Question: I have a file upload field that I have styled by dropping the opacity to 0 so that the div containing the style can be seen through this.

The styling is not far different form a default file upload but at least this way it looks the same cross browser.
HTML:
'''
<div id="up_field">
<div id="select_files">
<div>Select Files to upload...</div>
<input id="file_over" type="button" value="Select Files" />
</div>
<div id="select_field"><input type="file" id="file" name="file[]" multiple /></div>
</div>
'''
CSS:
'''
.fileUpload {
position: relative;
overflow: hidden;
margin: 10px;
}
.fileUpload input.upload {
position: absolute;
top: 0;
right: 0;
margin: 0;
padding: 0;
font-size: 20px;
cursor: pointer;
opacity: 0;
filter: alpha(opacity=0);
}
#up_field{
width:100%;
height:25px;
display:block;
position:relative;
}
#up_field div{
position:absolute;
top:0px;
left:0px;
right:0px;
bottom:0px;
}
#up_field #select_files{
line-height:25px;
overflow:hidden;
border-radius:15px;
}
#up_field #select_files div{
-webkit-border-top-left-radius: 15px;
-webkit-border-bottom-left-radius: 15px;
-moz-border-radius-topleft: 15px;
-moz-border-radius-bottomleft: 15px;
border-top-left-radius: 15px;
border-bottom-left-radius: 15px;
-webkit-box-shadow: inset 1px 1px 3px 1px rgba(0,0,0,0.3);
-moz-box-shadow: inset 1px 1px 3px 1px rgba(0,0,0,0.3);
box-shadow: inset 1px 1px 3px 1px rgba(0,0,0,0.3);
padding-left:5%;
padding-right:2%;
width:60%;
height:100%;
overflow:hidden;
line-height:25px;
font-size:12px;
}
#up_field #select_files input{
width:33%;
padding:0;
outline:0;
marign:0;
height:100%;
text-align:left;
padding-left:1%;
padding-right:1%;
-webkit-border-top-right-radius: 15px;
-webkit-border-bottom-right-radius: 15px;
-moz-border-radius-topright: 15px;
-moz-border-radius-bottomright: 15px;
border-top-right-radius: 15px;
border-bottom-right-radius: 15px;
float:right;
-webkit-box-shadow: -1px 0px 10px 1px rgba(0,0,0,0.3);
-moz-box-shadow: -1px 0px 10px 1px rgba(0,0,0,0.3);
box-shadow: -1px 0px 10px 1px rgba(0,0,0,0.3);
background:-webkit-gradient( linear, left top, left bottom, color-stop(0.05, #ededed), color-stop(1, #dfdfdf) );
background:-moz-linear-gradient( center top, #ededed 5%, #dfdfdf 100% );
filter:progid:DXImageTransform.Microsoft.gradient(startColorstr='#ededed', endColorstr='#dfdfdf');
background-color:#ededed;
text-indent:0;
border:1px solid #dcdcdc;
display:inline-block;
color:#777777;
text-decoration:none;
text-align:center;
text-shadow:1px 1px 0px #ffffff;
}
.front_hover{
background:-webkit-gradient( linear, left top, left bottom, color-stop(0.05, #dfdfdf), color-stop(1, #ededed) );
background:-moz-linear-gradient( center top, #dfdfdf 5%, #ededed 100% );
filter:progid:DXImageTransform.Microsoft.gradient(startColorstr='#dfdfdf', endColorstr='#ededed');
background-color:#dfdfdf;
}
#up_field #select_files input:active{
position:relative;
top:1px;
}
#up_field #select_field{
opacity:0;
}
#file{
width:100%;
height:100%;
}
'''
Normally I would set the button (#file_over) with the hover in css, sort of like:
'''
#file_over:hover{
etc
}
'''
But instead I have created this as a second class (.front_hover) to use with a jquery function:
'''
$(document).ready(function(e) {
$('#file').hover(function(event){
$('#file_over').addClass('front_hover');
},function(){
$('#file_over').removeClass('front_hover');
});
});
'''
But this does nothing at all, however if I change the CSS property for example .css('width','100px') the width of the button does change. Is there something in the CSS that is preventing this form happen or does anybody know a better way of achieving this effect?
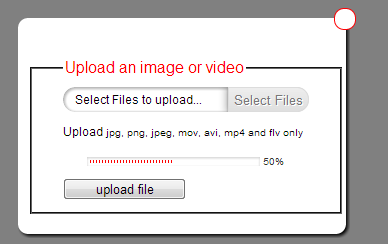
Answer: instead of using just '.file_over' you will need to use:
'#up_field #select_files input.file_over'
to declare your hover styles
This is to do with <URL>
<URL>